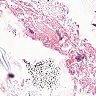
Metastatic tissue present: no